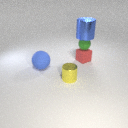
large blue metal cylinder above small red rubber cube